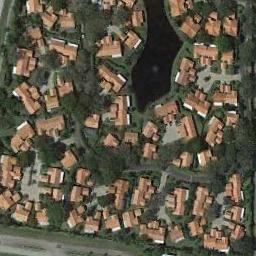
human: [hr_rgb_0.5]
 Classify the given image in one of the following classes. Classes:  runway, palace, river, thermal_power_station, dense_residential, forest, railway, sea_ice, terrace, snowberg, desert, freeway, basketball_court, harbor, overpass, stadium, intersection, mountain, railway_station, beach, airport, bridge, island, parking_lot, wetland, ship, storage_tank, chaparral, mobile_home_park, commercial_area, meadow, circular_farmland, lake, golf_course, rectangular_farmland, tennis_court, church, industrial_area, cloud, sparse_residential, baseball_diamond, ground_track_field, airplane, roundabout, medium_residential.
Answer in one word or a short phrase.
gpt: dense_residential